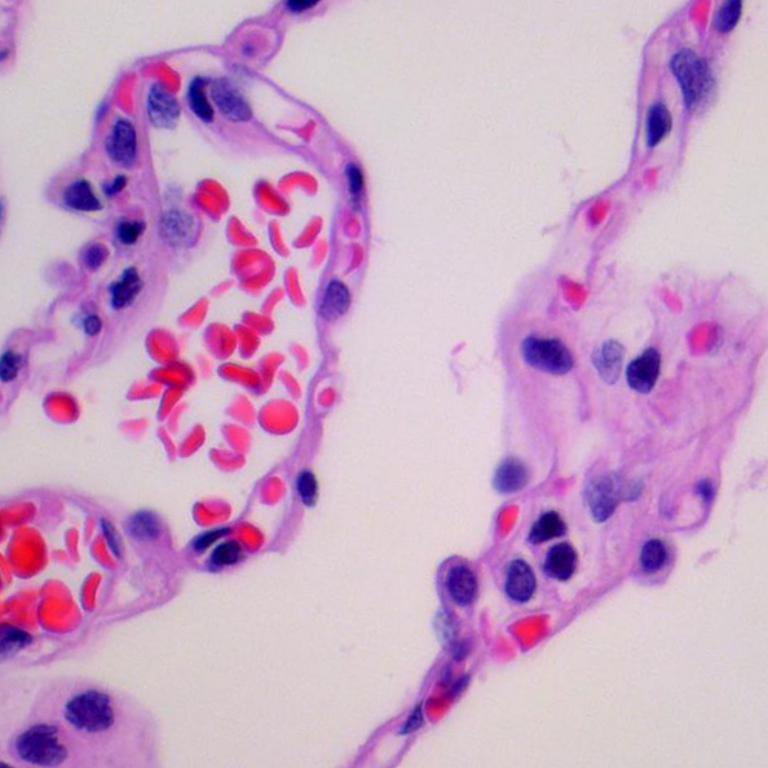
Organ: lung
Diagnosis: benign